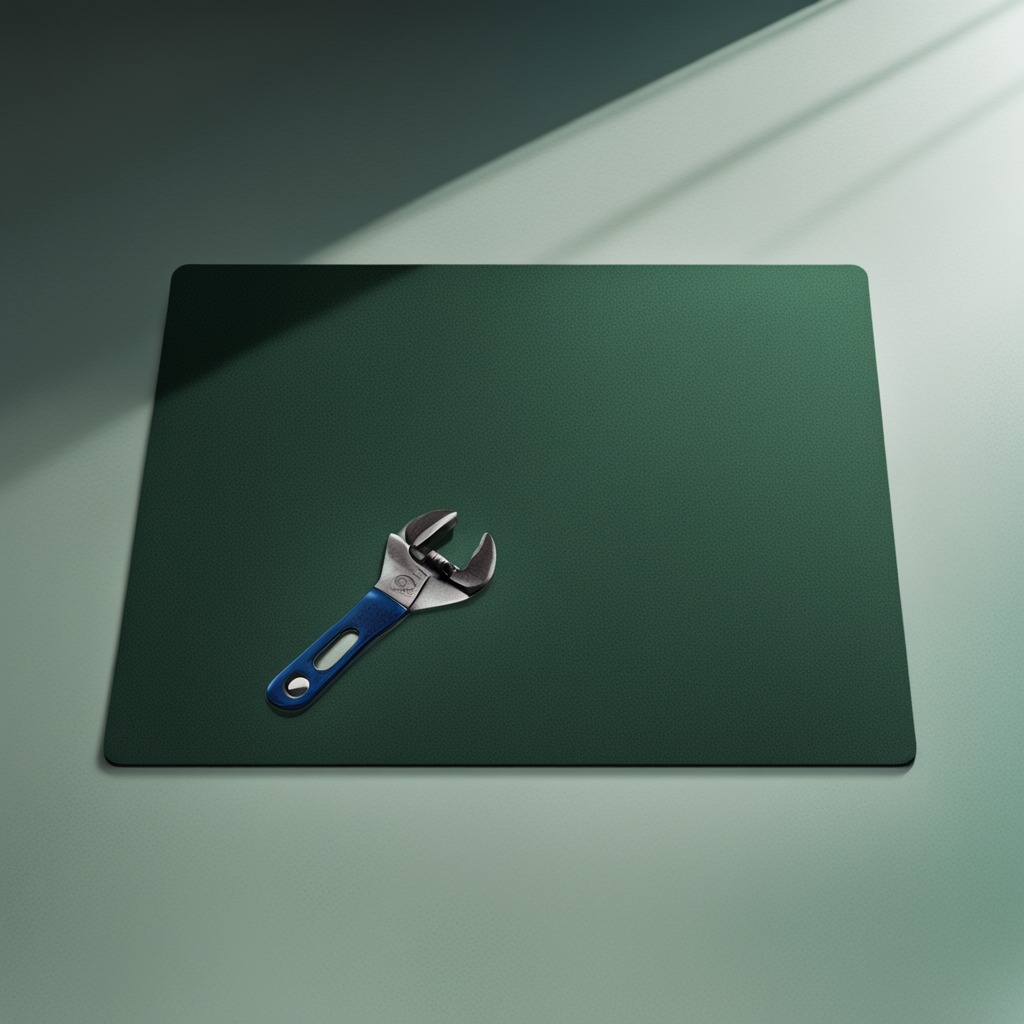
A wrench is lying on the tabletop.